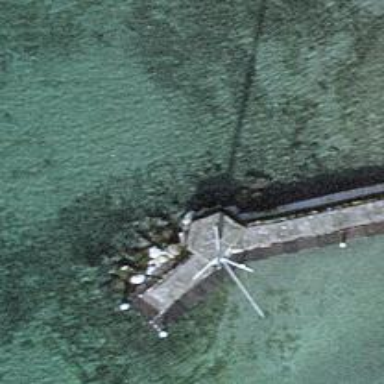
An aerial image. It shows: Breakwater structure.